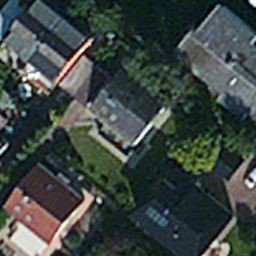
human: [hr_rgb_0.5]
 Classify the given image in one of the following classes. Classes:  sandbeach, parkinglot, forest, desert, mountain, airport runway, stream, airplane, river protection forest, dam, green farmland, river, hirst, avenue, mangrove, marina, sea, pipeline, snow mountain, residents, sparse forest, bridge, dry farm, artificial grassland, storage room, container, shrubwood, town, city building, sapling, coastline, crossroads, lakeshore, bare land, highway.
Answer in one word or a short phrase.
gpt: residents